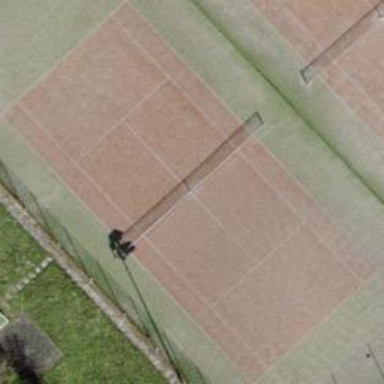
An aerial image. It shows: Tennis court in leisure pitch.